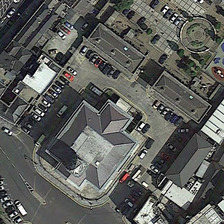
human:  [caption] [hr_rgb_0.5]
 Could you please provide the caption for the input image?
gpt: many buildings and cars are around a church .

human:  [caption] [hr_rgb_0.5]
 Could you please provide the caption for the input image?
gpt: many buildings and cars are around a church .

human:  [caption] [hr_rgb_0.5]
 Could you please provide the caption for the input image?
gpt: many buildings and cars are around a church .

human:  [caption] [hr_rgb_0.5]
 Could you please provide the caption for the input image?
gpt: many buildings and cars are around a church .

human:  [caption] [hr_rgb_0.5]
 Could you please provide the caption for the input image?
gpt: many buildings and cars are around a church .